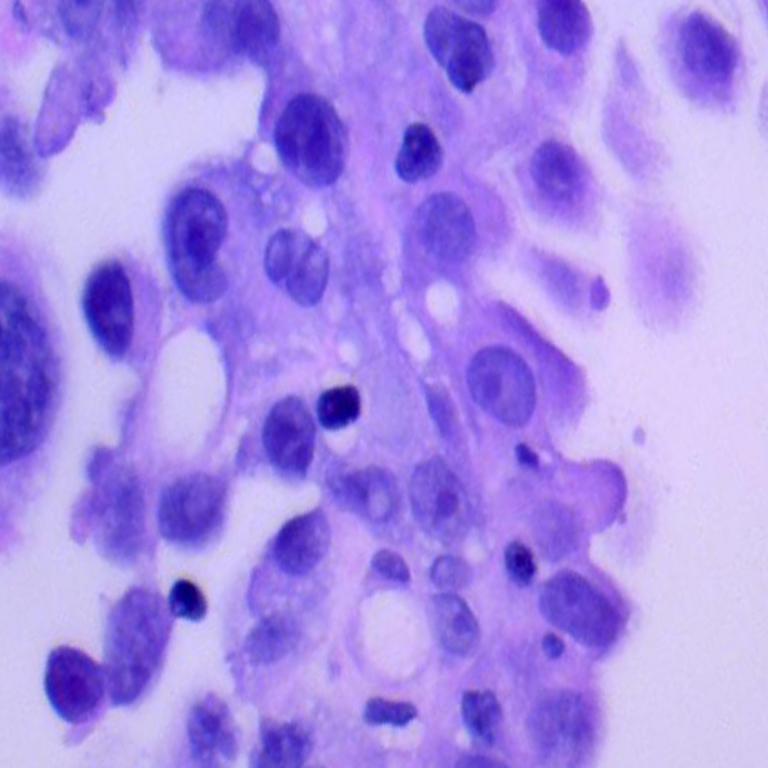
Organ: lung
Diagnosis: adenocarcinomas